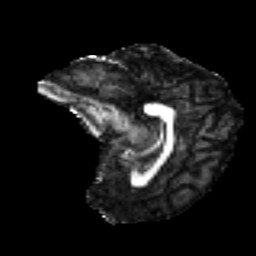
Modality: FA
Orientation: sagittal
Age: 46
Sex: female
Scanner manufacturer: ge
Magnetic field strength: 3 T
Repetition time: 7.8 s
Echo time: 0.0606 s